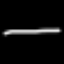
Label: line